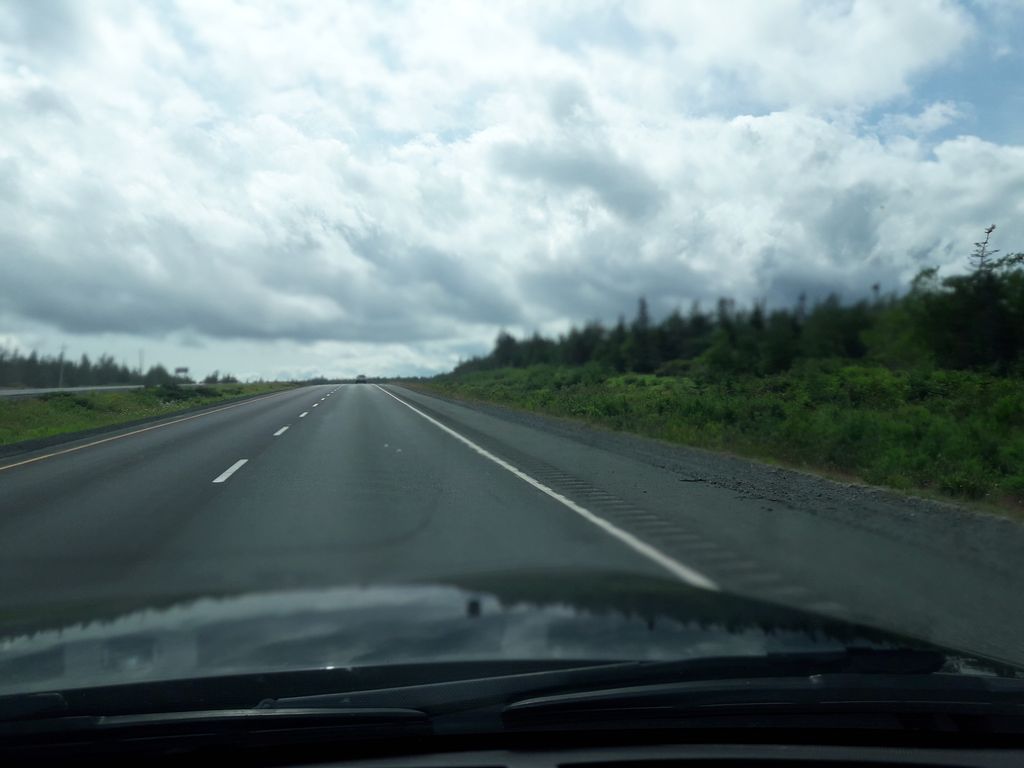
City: st_johns